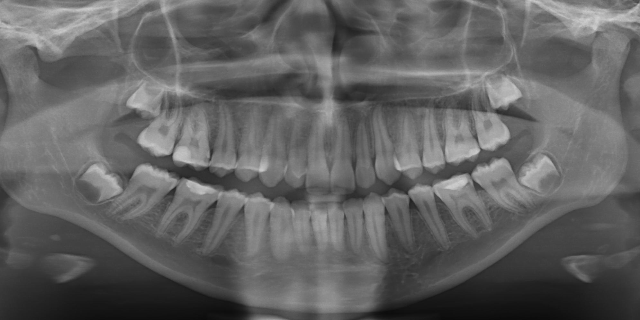
adult